Aerial crown-view tile of a tropical tree (Barro Colorado Island, Panama), acquired 20240716:
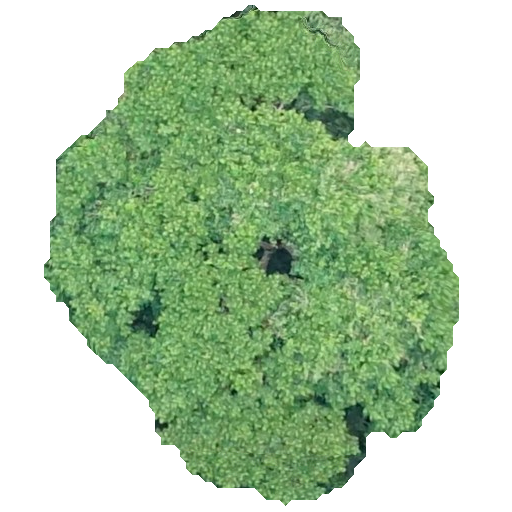
Species: Zanthoxylum ekmanii
GBIF accepted scientific name: Zanthoxylum ekmanii
Crown area: 219.216 m²